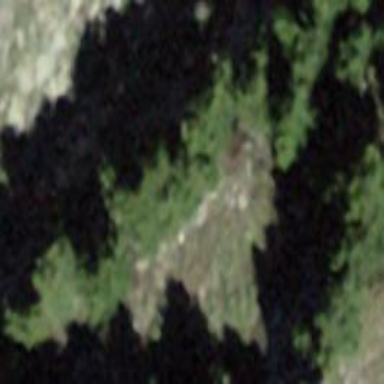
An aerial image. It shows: Forest area.